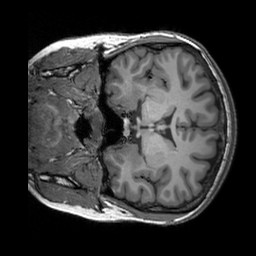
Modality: T1w
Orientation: coronal
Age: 20
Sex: female
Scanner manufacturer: siemens
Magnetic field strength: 3 T
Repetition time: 2.3 s
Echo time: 0.00303 s